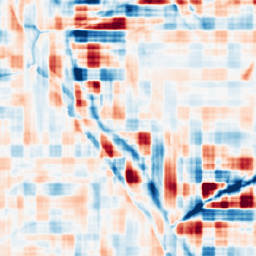
Category: wavelet
Decomposition family: wavelet_reverse_biorthogonal
Decomposition parameters: wavelet: rbio3.5
level: 5
Upsampling method: linear_exact
Upsampling parameters: scale: 8
Upsampling scale: 8